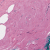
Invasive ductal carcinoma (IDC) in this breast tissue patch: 0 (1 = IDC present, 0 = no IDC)